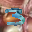
Label: 3